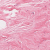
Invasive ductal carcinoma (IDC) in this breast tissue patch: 0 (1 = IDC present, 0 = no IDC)